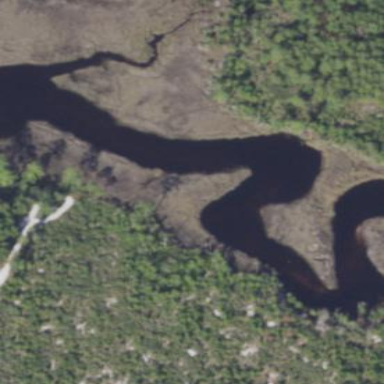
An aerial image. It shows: Saltmarsh wetland area.